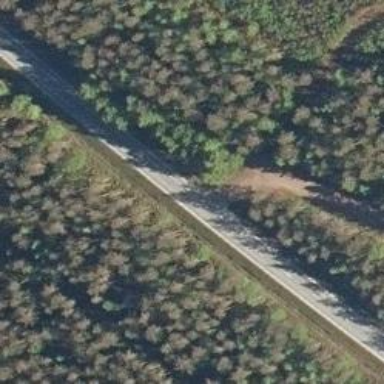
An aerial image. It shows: Asphalt road designated as trunk highway.